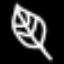
Label: leaf